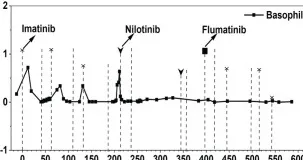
The profile of white blood cell (WBC), hemoglobin (HGB), platelet (PLT), prothrombin time (PT), and activated partial thromboplastin time (APTT) of the patient during the therapy course of tyrosine kinase inhibitors (TKIs). (B) Basophil.
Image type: pathology (immunostaining)